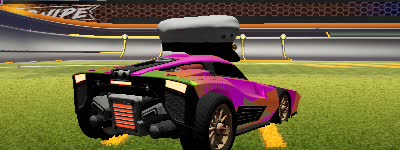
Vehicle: breakout